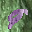
Label: 9